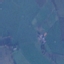
Land use / land cover class: Pasture